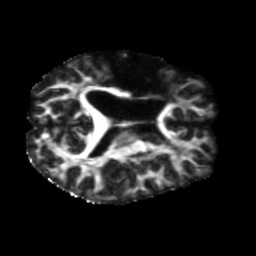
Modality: FA
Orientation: axial
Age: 56
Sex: female
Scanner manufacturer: siemens
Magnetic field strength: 3 T
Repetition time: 5.47 s
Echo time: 0.0854 s